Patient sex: M
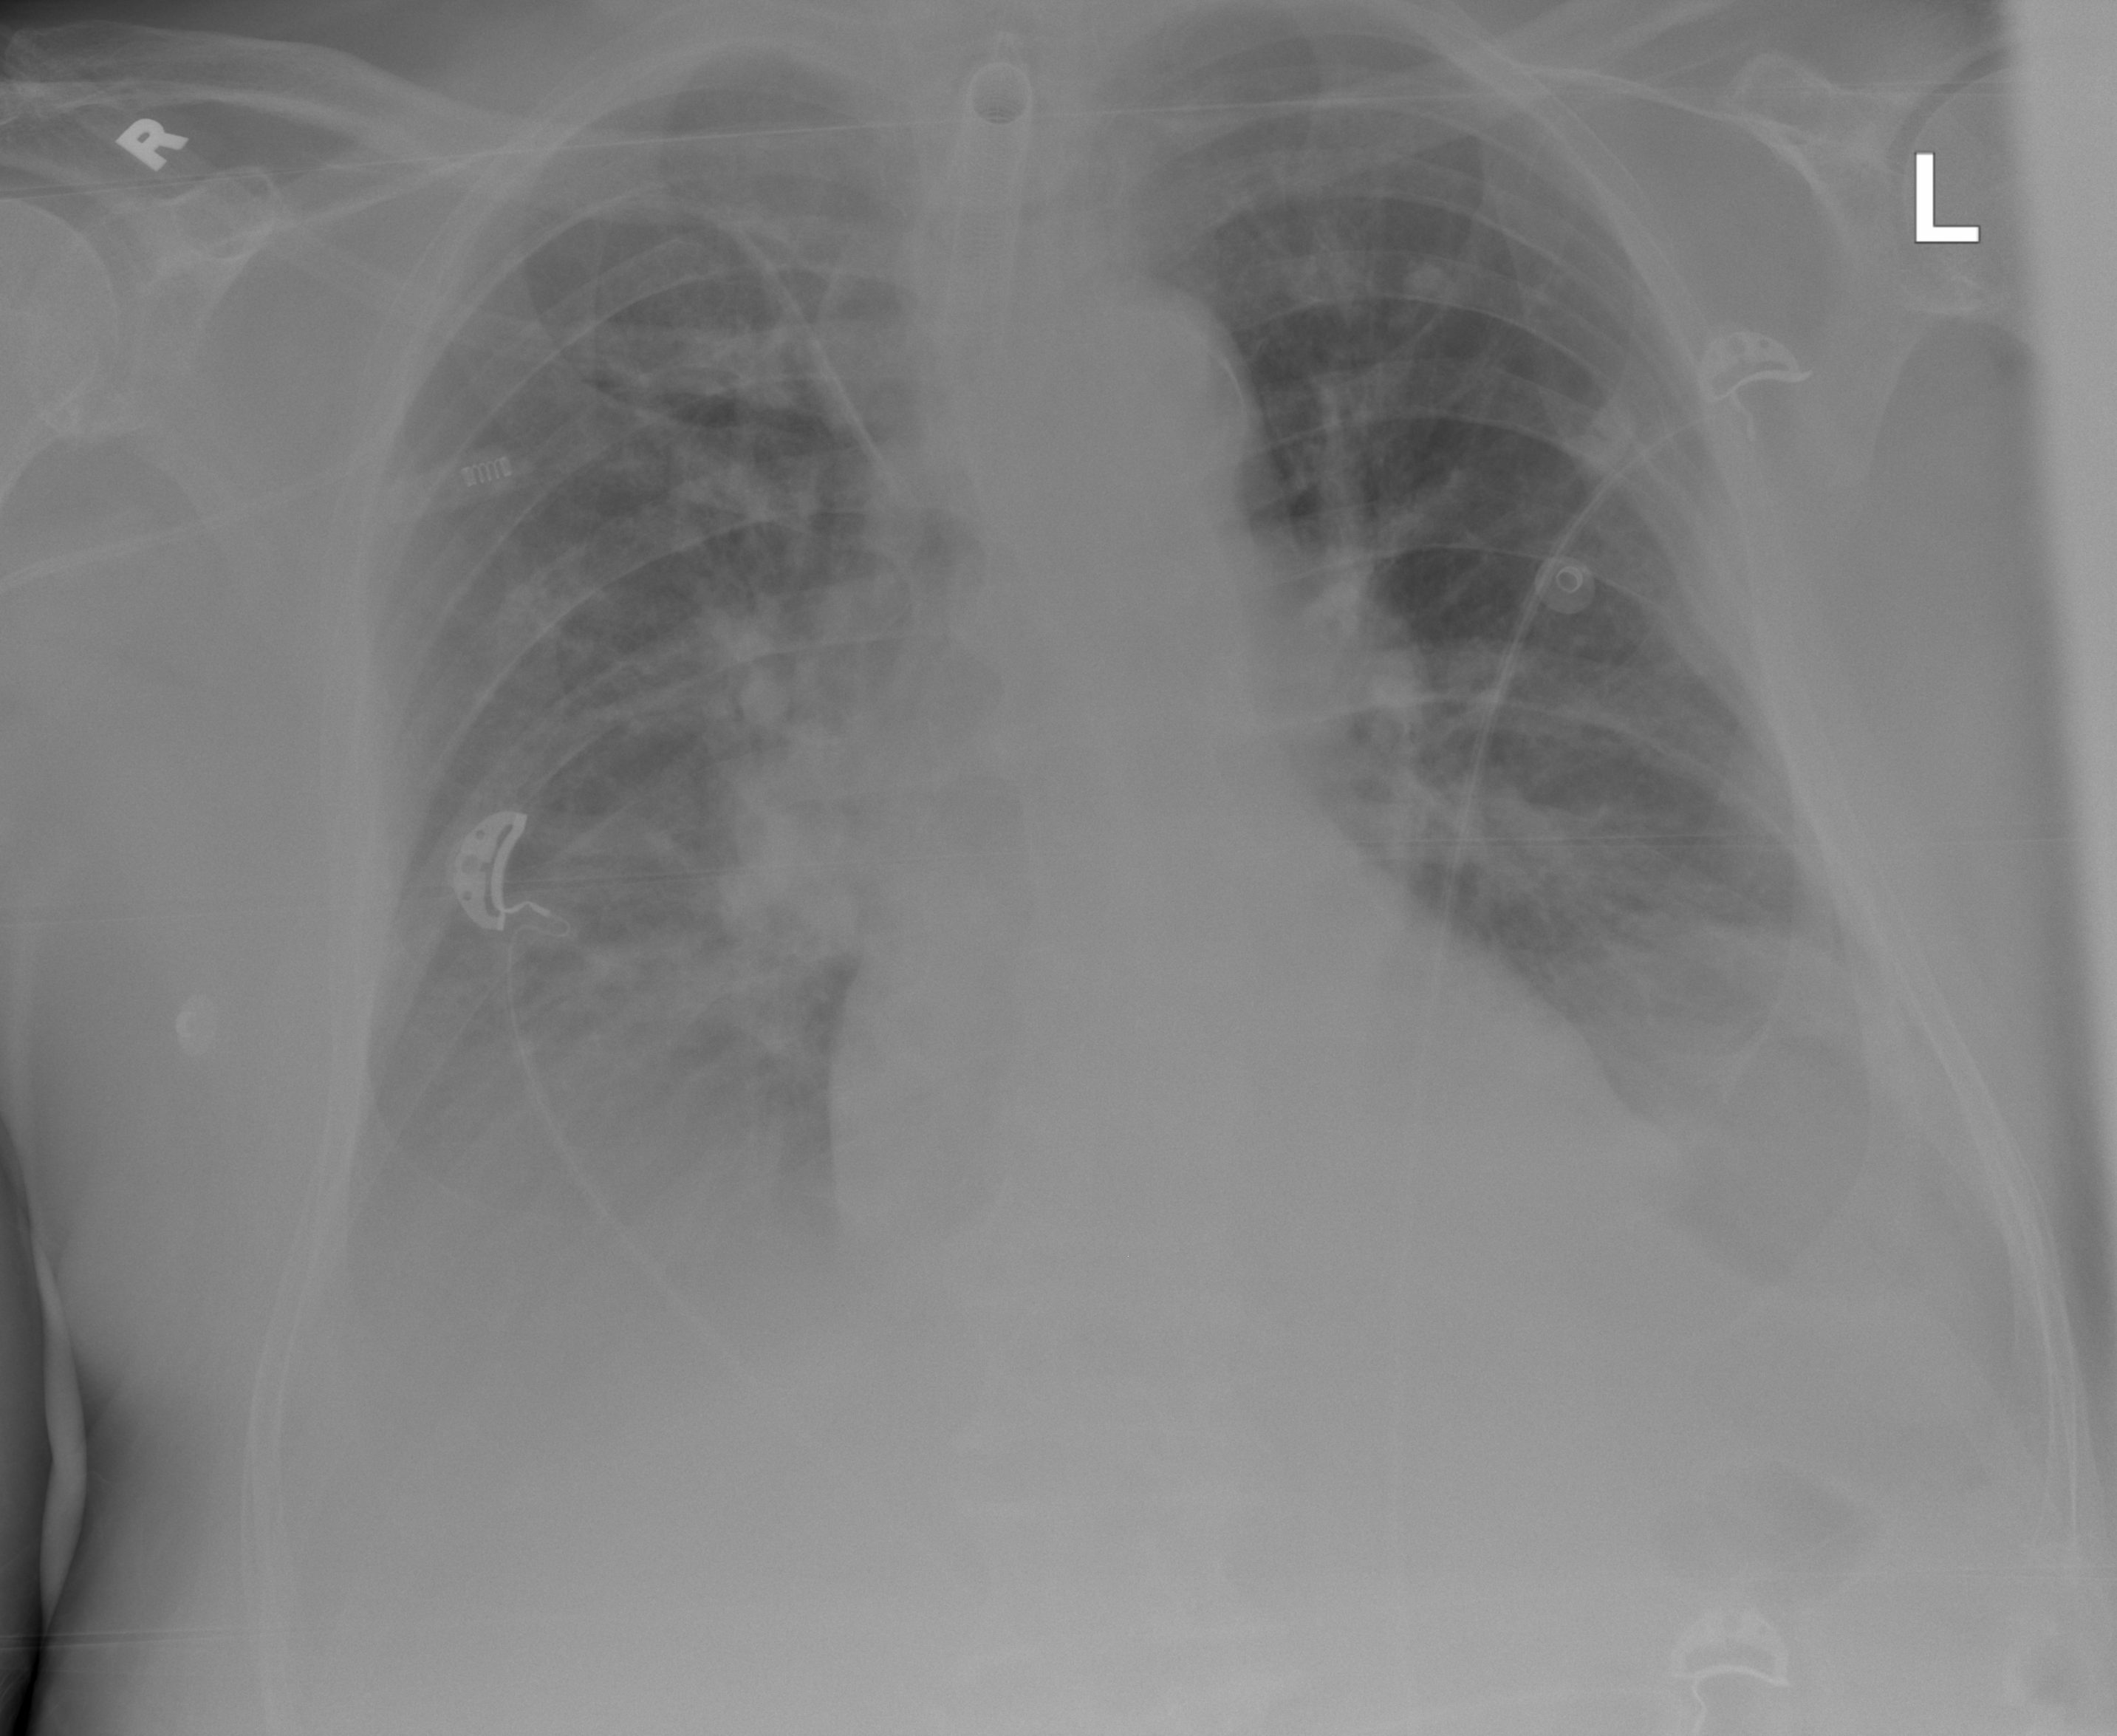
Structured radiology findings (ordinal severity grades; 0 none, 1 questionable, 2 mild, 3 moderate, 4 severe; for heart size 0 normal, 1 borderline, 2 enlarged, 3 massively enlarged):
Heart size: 0
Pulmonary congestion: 2
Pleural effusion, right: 2
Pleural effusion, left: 2
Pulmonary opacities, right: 2
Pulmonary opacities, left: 2
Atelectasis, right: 2
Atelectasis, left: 2